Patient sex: M
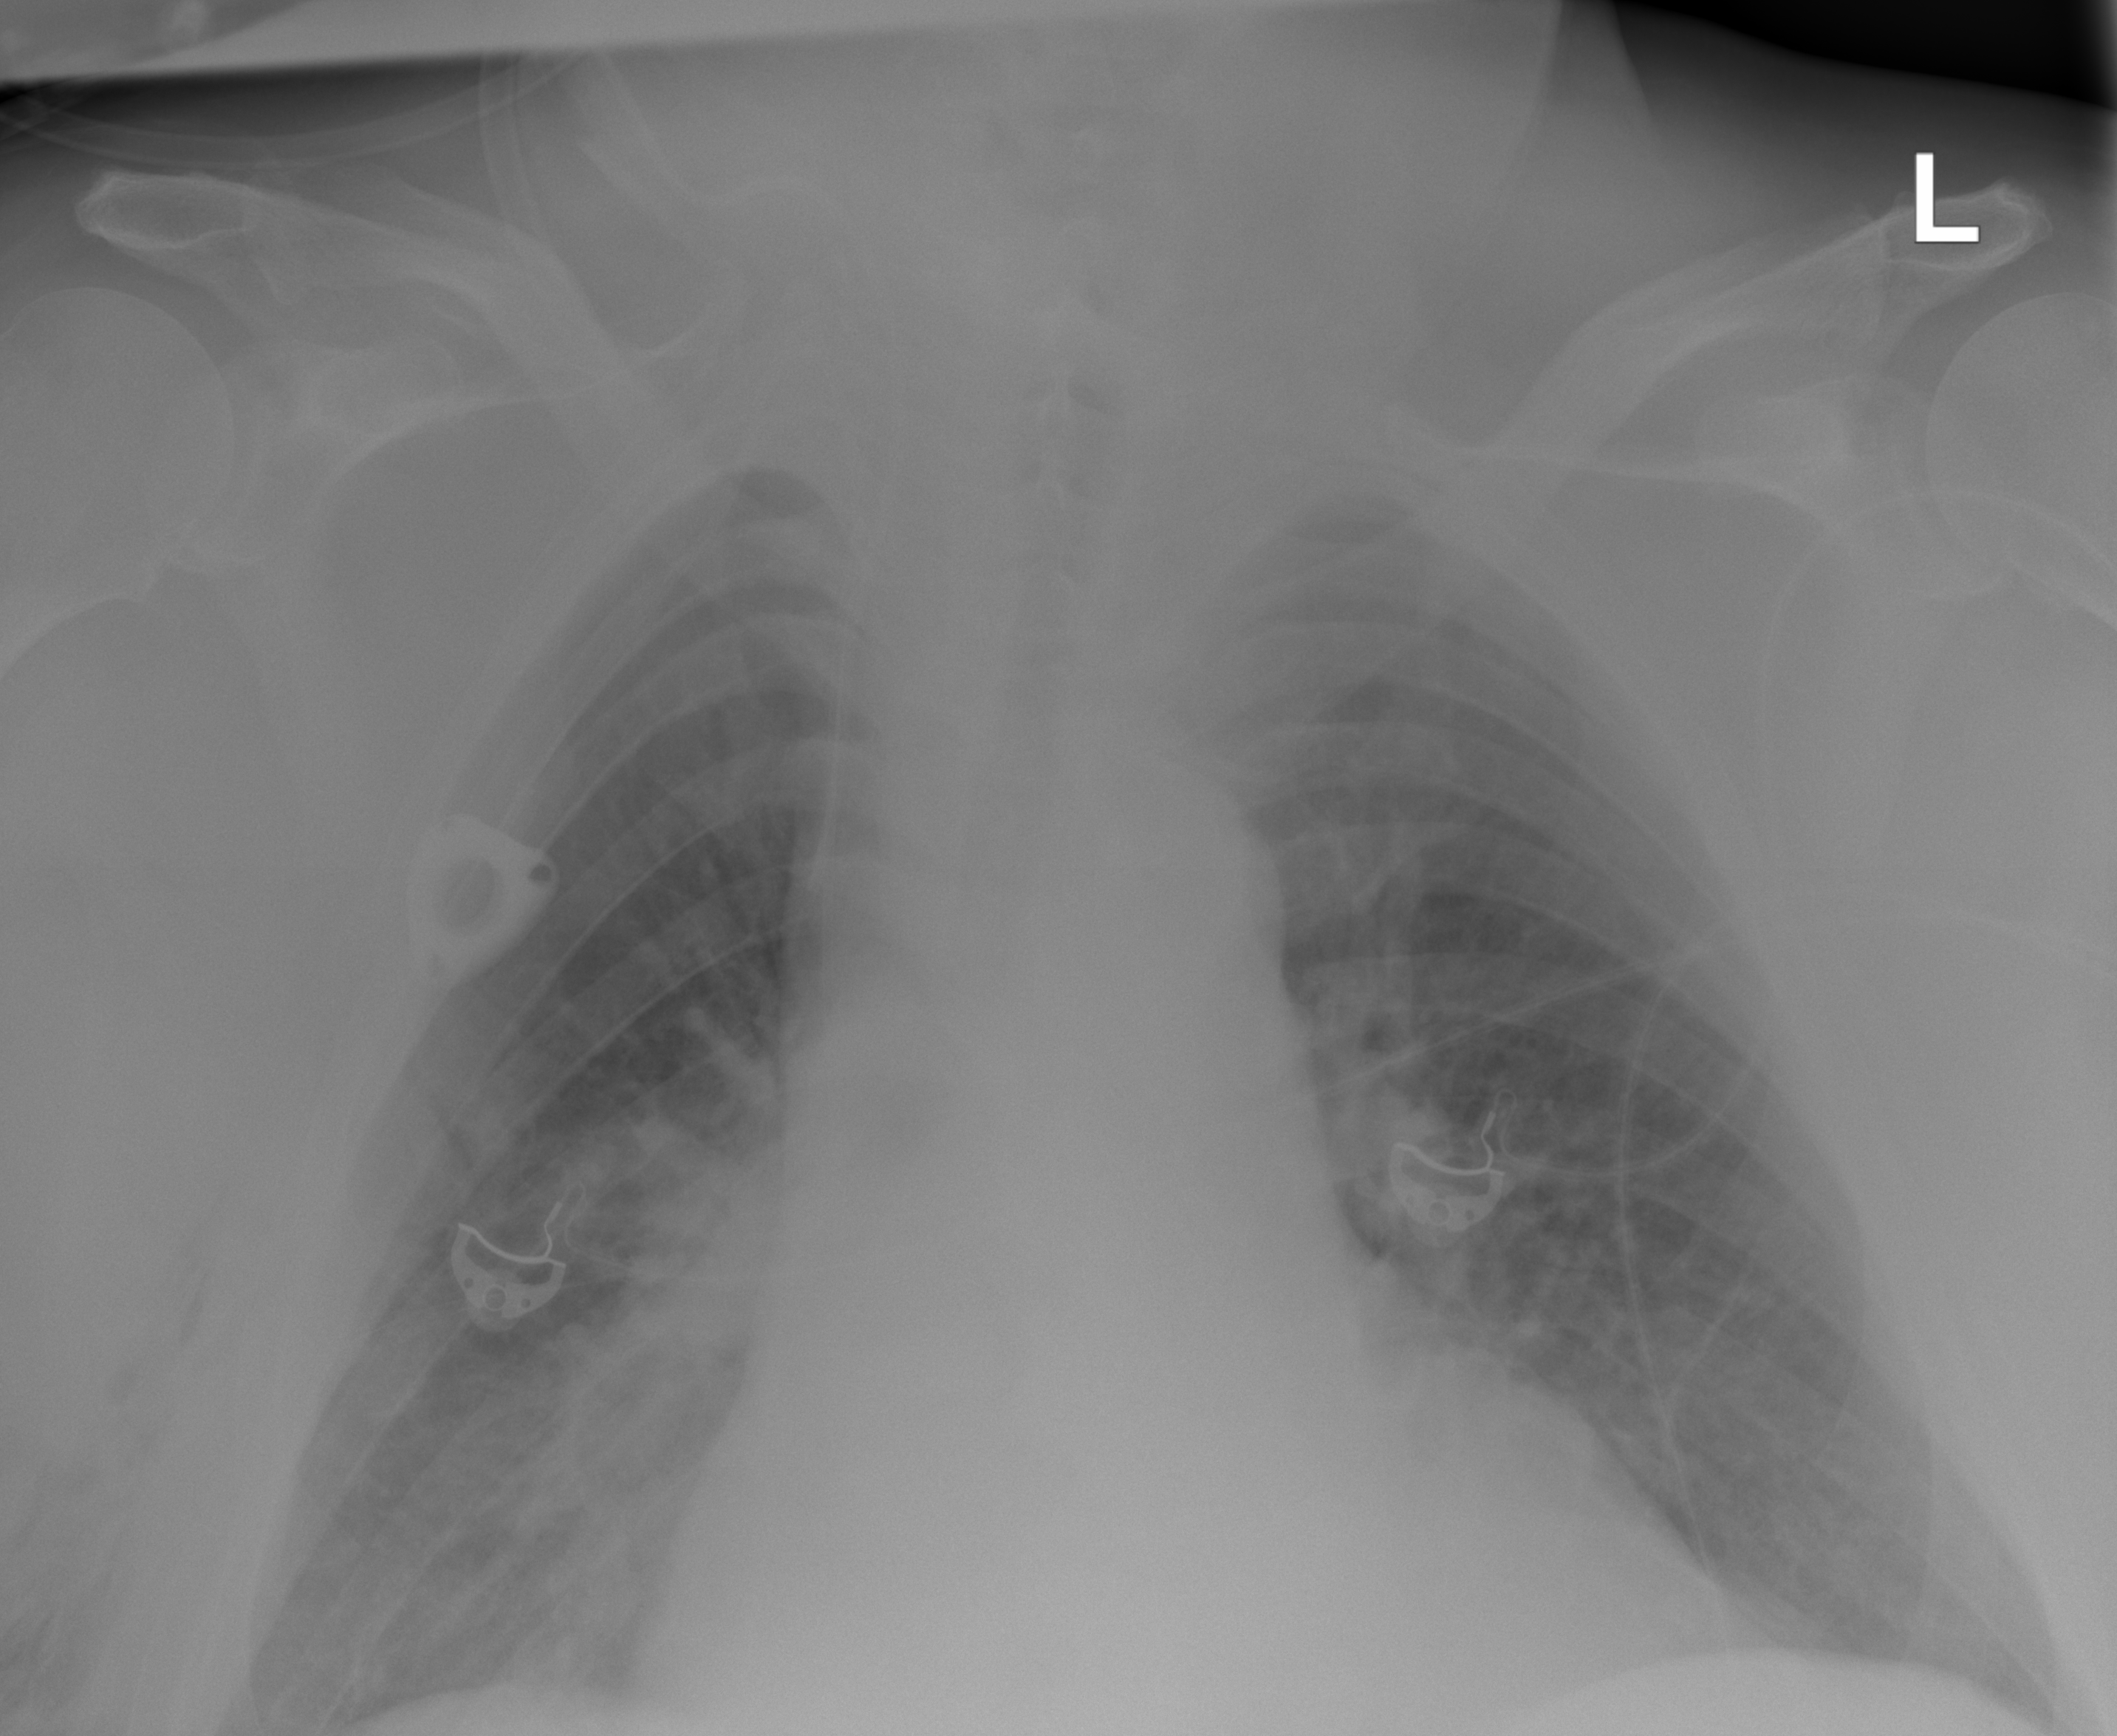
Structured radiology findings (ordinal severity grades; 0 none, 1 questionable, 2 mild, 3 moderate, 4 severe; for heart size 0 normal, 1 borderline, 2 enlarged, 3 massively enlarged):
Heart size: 2
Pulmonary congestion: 2
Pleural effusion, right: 0
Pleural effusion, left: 0
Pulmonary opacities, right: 2
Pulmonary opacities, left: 2
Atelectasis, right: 0
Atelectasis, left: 0